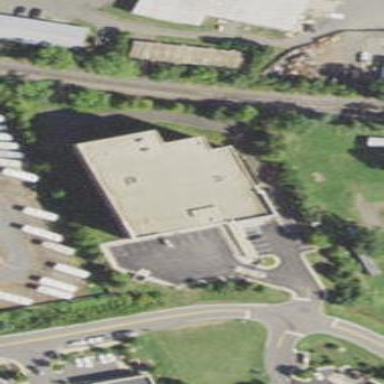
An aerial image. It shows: Storage rental shop located in building.